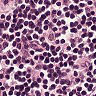
Metastatic tissue present: no